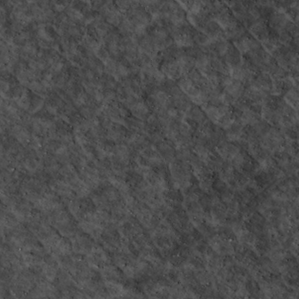
Label: non_frost